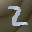
Label: 2